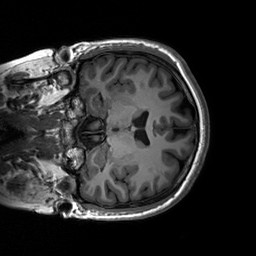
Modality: T1w
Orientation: coronal
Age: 26
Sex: female
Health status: healthy
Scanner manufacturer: siemens
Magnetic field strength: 3 T
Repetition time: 2.3 s
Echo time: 0.00236 s